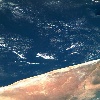
Label: water